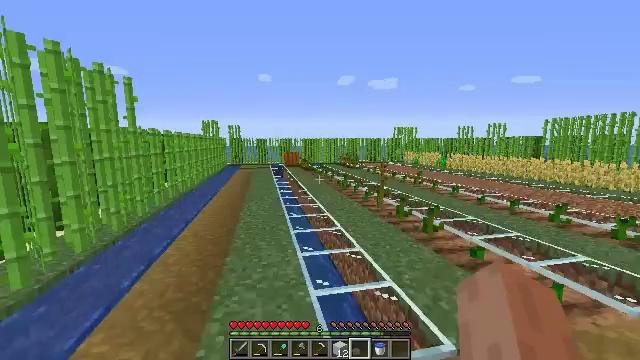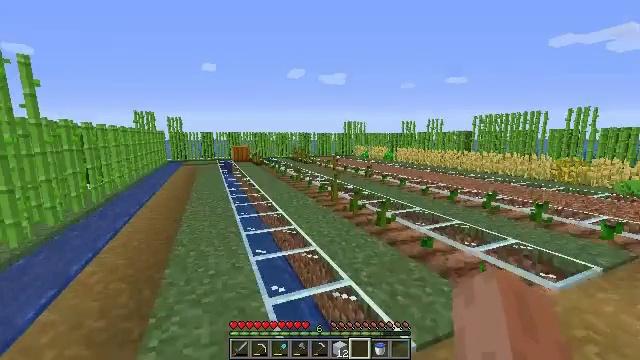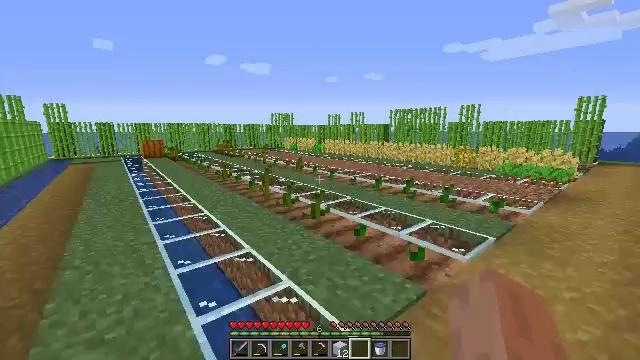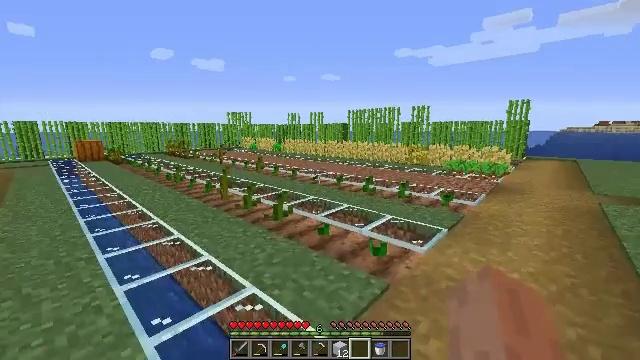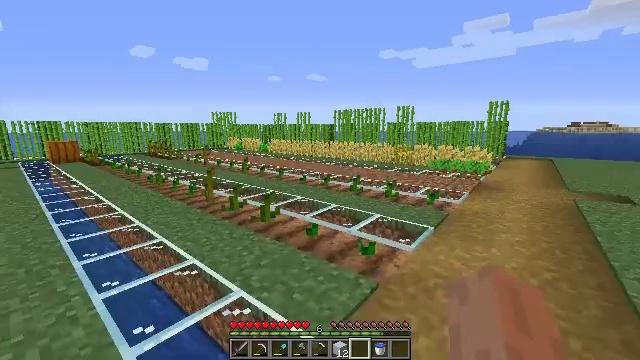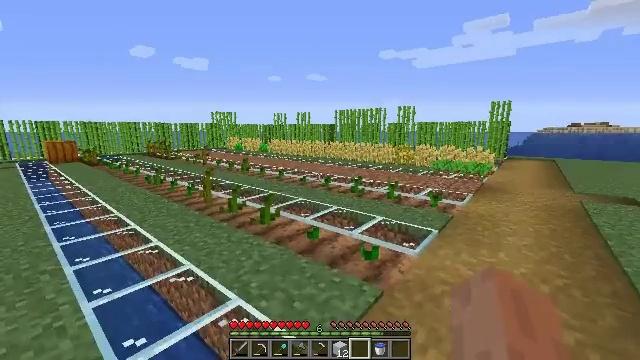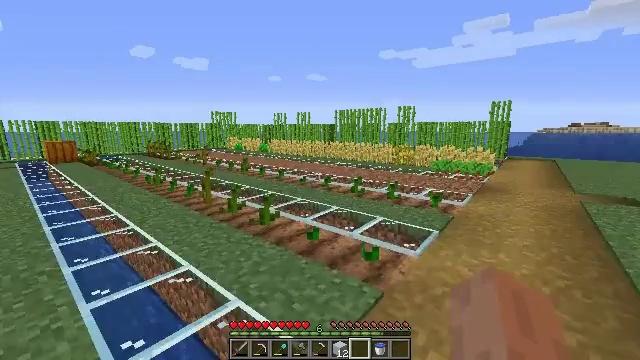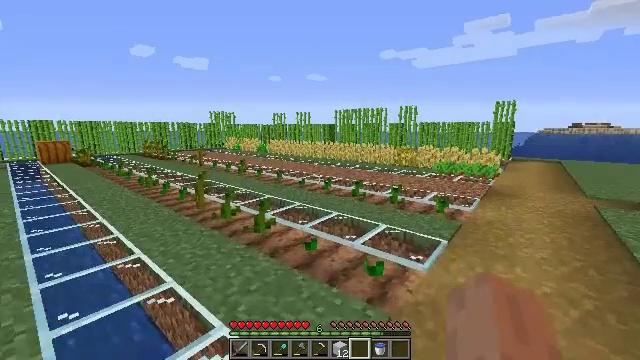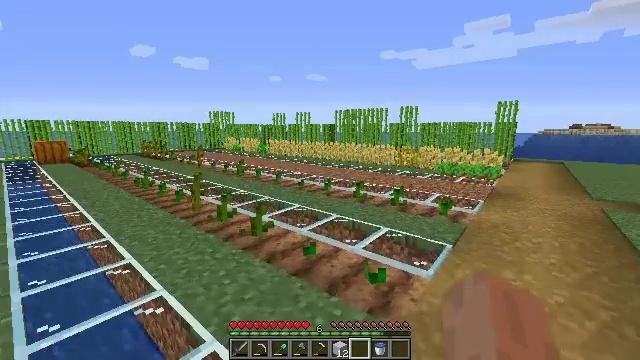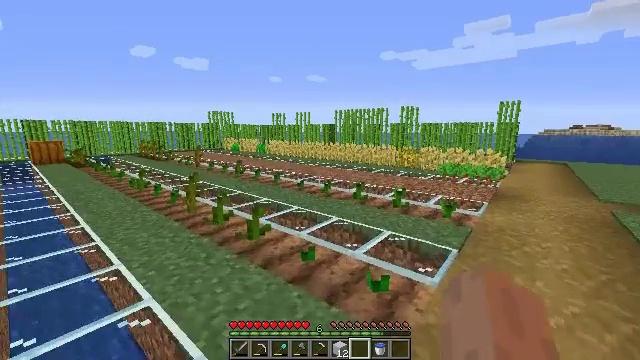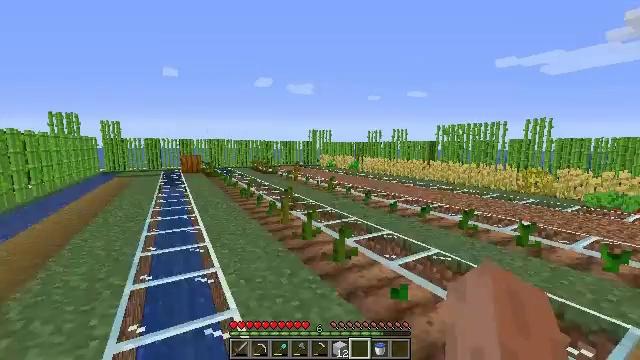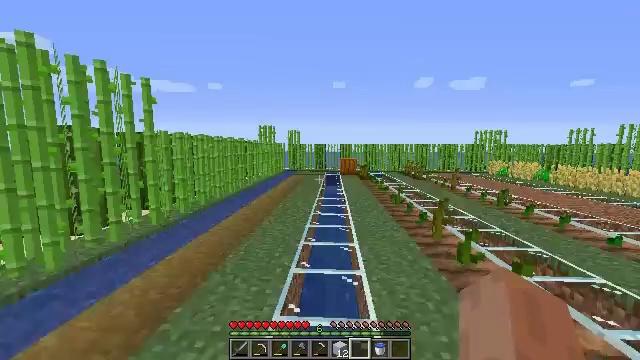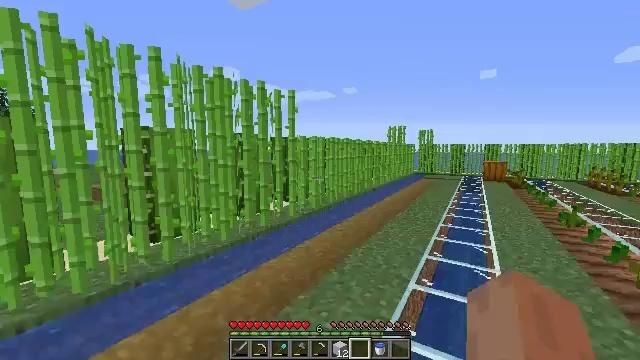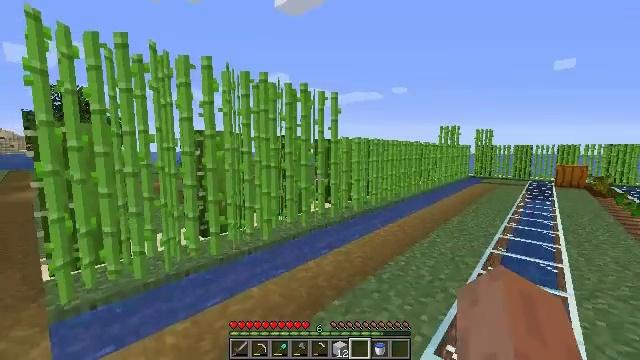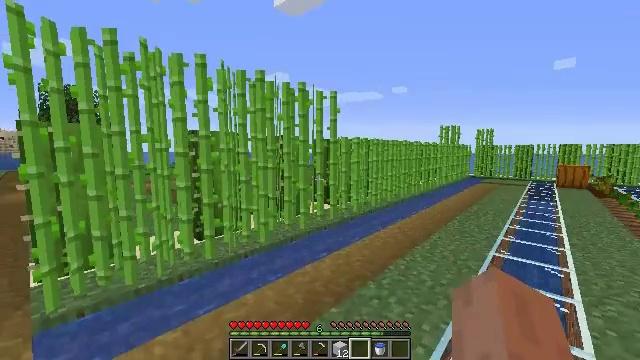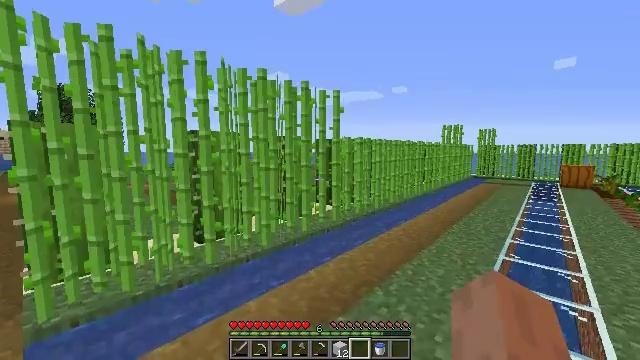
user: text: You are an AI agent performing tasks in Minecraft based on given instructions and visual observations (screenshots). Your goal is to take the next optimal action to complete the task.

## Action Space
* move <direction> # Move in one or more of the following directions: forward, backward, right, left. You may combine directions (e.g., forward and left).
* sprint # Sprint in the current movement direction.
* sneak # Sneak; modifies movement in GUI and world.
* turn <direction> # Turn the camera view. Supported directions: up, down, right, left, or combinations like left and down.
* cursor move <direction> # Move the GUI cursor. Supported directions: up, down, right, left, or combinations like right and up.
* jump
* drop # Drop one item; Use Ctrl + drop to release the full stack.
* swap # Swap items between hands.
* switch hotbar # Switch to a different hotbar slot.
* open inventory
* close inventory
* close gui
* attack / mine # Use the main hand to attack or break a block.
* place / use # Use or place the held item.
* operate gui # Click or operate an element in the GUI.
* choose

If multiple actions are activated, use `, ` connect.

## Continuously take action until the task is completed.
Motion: motion action
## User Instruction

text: drop white concrete
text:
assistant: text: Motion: move forward, turn right and down
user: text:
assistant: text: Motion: turn right and down
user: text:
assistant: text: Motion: turn right
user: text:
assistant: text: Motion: turn right
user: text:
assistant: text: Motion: move forward
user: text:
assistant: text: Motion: move forward
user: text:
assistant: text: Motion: move forward
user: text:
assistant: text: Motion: move forward
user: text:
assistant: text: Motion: move forward
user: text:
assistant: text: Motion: move forward, turn left and up
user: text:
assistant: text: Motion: move forward, turn left
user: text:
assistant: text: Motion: turn left
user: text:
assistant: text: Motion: turn left
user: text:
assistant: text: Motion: move forward
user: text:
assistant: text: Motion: move forward and move left
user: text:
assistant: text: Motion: move forward and move left
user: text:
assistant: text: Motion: move forward and move left
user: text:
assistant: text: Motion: move forward and move left, turn left
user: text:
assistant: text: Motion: move left, turn left
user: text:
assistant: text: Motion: move left, turn left
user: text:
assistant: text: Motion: move left, turn left
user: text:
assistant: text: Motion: move left, turn left
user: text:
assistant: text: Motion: move left, turn left
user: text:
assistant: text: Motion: move left, turn left
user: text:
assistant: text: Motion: move left, turn left
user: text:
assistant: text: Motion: move left
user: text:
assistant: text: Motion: move left
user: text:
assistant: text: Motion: move left
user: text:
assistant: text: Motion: move left
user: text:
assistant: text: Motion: move left